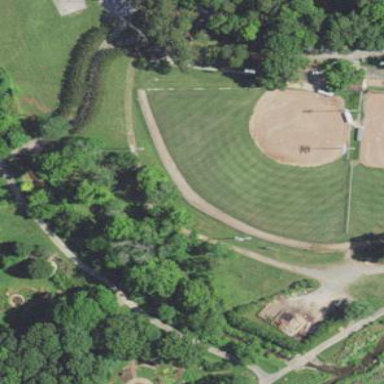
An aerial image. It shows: Baseball pitch for leisure land.